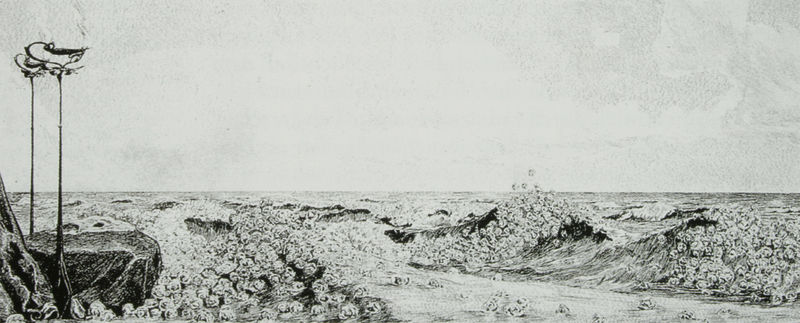
Titel: Phantasie über den Fund eines Handschuhs; 6.Huldigung
Künstler: Max Klinger
Standort: München
Institution: Staatliche Graphische Sammlung
Schlagwörter: blau, felsen, feuer, himmel, meer, wasser, weiß, wolken, landschaft, see, ufer, grau, köpfe, lampe, lampen, licht, schwarz, skizze, zeichnung, weg, symbolismus, schädel, stein, steine, tod, tot, horizont, vögel, weite, wind, pfad, rauch, boden, realismus, gischt, küste, strand, welle, wellen, papier, berge, fels, wüste, grafik, graphik, schaum, brandung, krieg, querformat, schlacht, sturm, unwetter, wild, wogen, karikatur, jugendstil, goya, kerzen, leuchter, klinger, podest, ozean, panorama, ebbe, knochen, vanitas, stangen, flamme, flammen, haufen, druckgraphik, schwarz weiss, radierung, kritik, tote, kugeln, altar, stäbe, ende, grab, hölle, ständer, schaumkronen, opfer, stange, totenschädel, jenseits, blasen, gezeichnet, kandelaber, anlegestelle, unruhig, leuchtfeuer, zeicnung, dock, fackeln, warnung, öllampen, grausam, felsem, redon, totenköpfe, aufbrausend, brecher, makaber, waat, anspülen, aufrütteln, feuerschalen, schauder, schwappen, totenmeer, srurm, brausend, gh, landschaft surreal meer